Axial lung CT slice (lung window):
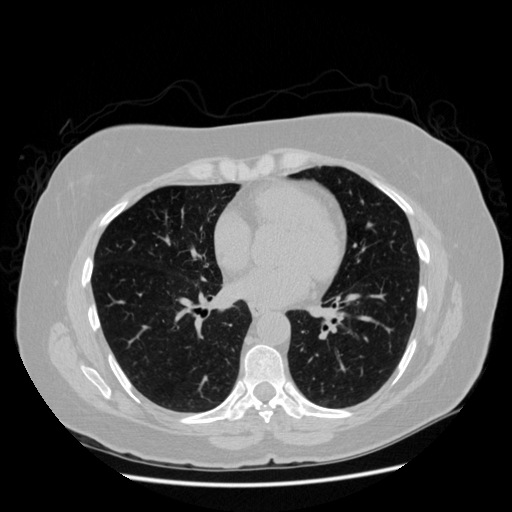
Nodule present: no